Question: I created a Class that extends from JPanel which layout property is GridBagLayout. I basically need to display an array of JLabels (grid) but i'm not able to replace a component once it's created. I've tried to remove the component that I want to change, and then place the new one but the result is weird. For example i've created an array of 10x10 JLabels and want to replace position[0][0] and position[9][9] with this code:
'''
//At first i have the jpanel layout completely filled
this.remove(0);
this.add((JLabel) start, 0); //This was created with GridBagLayout.gridx = 0 and GridBagLayout.gridy = 0 and it's fine
this.remove(99);
this.add((JLabel) end, 99); //This was created with GridBagLayout.gridx = 9 and GridBagLayout.gridy = 9 and it's out of grid
this.revalidate();
'''
But only position[0][0] looks fine. What should i do to replace a component?

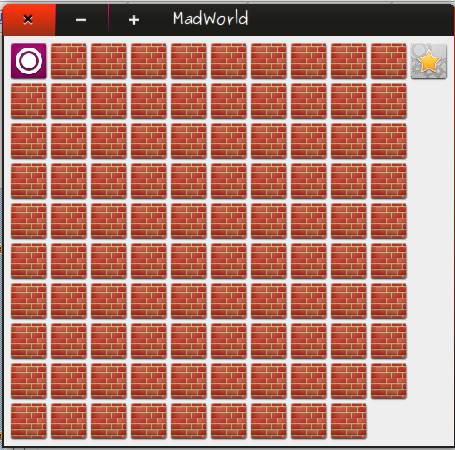
Answer: I solve my problem by using:
'''
this.setComponentZOrder(newItem, 0);
'''
So, I actually didn't remove the object on Jpanel but I placed the new one over the old object.